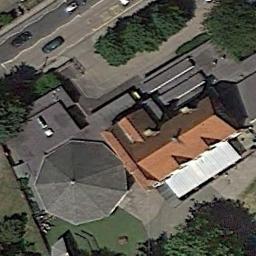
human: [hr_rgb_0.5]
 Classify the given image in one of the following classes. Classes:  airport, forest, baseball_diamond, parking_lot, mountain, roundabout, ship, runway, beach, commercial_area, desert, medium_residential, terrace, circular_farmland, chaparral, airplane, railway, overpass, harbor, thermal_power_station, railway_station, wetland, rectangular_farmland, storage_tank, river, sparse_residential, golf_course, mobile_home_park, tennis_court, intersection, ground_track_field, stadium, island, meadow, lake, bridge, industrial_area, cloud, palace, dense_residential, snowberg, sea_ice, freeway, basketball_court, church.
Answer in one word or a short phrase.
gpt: church